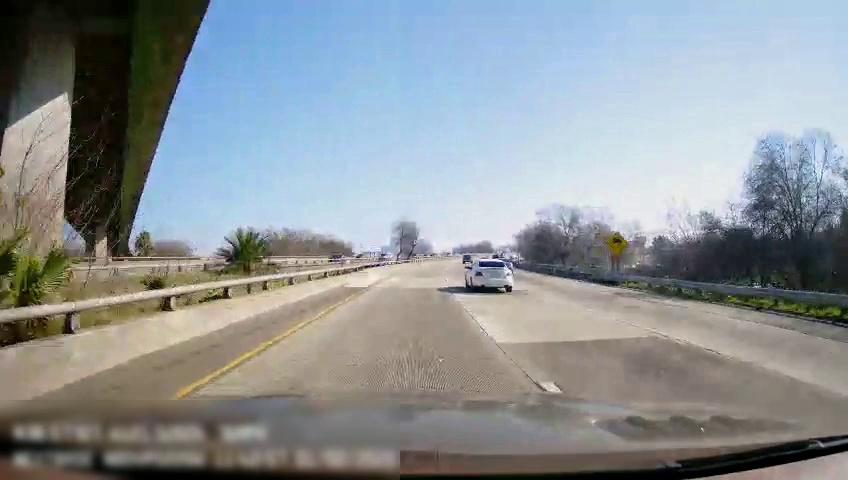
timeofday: Day
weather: Sunny
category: Vehicles | Car
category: Drivable Space
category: Vehicles | Car
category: Vehicles | Car
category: Vehicles | Truck
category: Lanes | Current Lane
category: Lanes | Current Lane
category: Lanes | Current Lane
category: Traffic | Signs